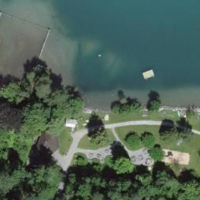
EUNIS habitat code: 24
Species observed at this site:
Prunus padus